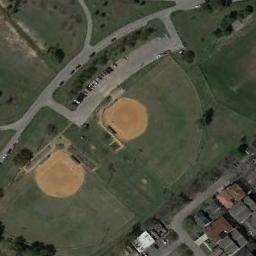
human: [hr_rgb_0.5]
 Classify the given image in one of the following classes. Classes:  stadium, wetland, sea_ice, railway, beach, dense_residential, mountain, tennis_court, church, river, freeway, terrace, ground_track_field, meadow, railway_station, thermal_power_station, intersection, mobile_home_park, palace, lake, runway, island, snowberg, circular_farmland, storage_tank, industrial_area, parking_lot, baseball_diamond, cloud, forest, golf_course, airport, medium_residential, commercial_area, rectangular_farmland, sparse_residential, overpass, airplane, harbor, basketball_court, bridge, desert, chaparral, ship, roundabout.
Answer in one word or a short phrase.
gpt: baseball_diamond